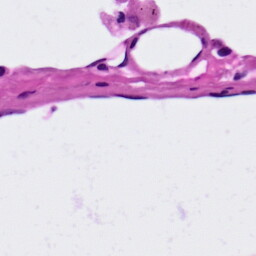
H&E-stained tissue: Lung